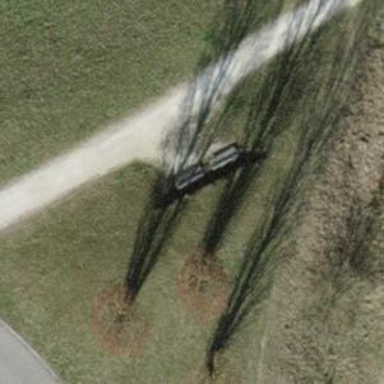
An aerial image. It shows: Brown bench.